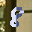
Label: 8